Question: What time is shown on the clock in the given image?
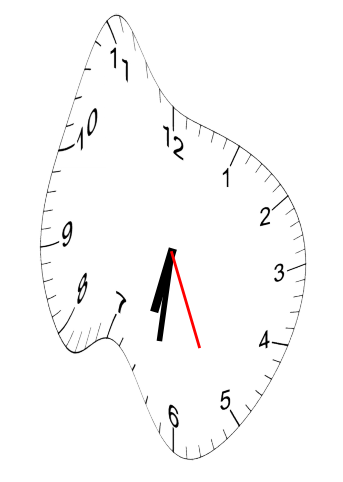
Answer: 06:31:26